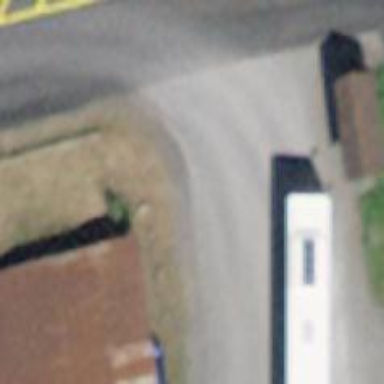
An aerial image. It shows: Public transport stop position.